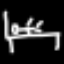
Label: bed